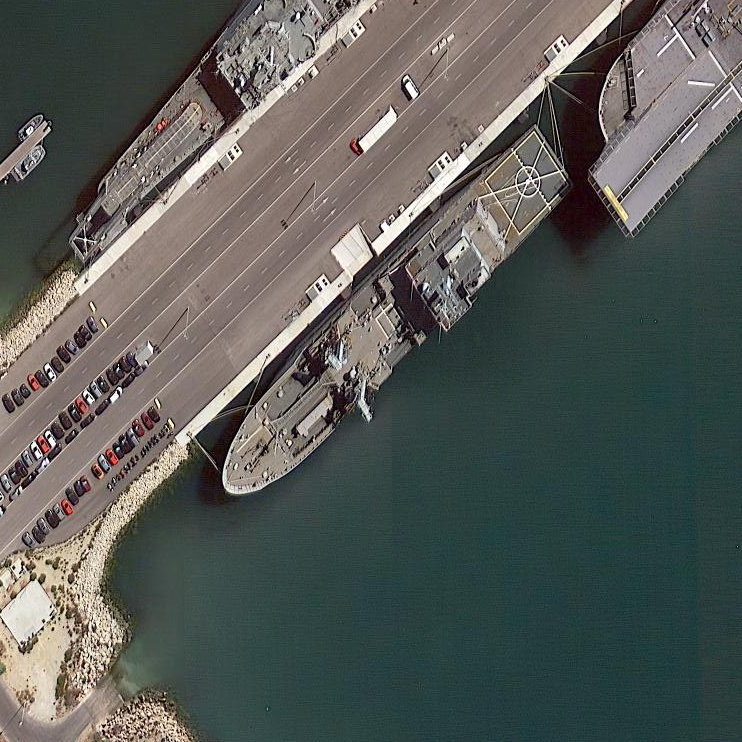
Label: combat